The image is a continuous-wavelet scalogram (time versus scale) of a rotating-machine vibration signal. Diagnose the rotating machine from this image, choosing from: normal, misalignment, unbalance, looseness.
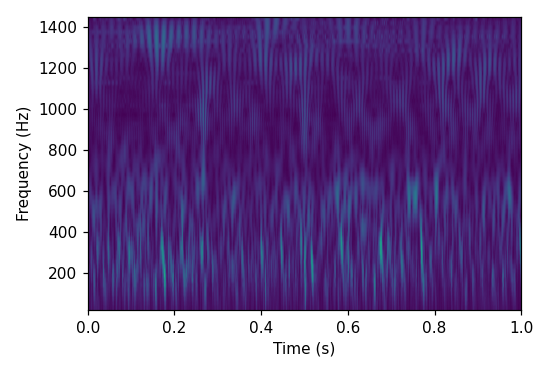
Answer: normal